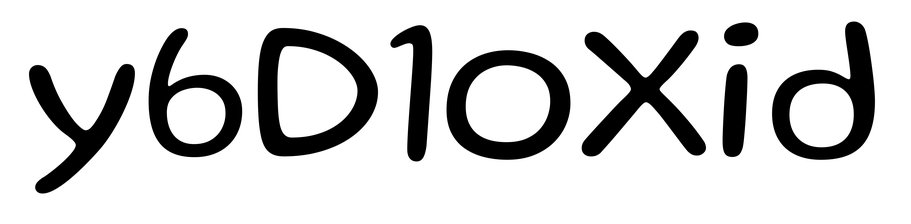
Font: Gluten_Light